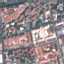
Land use / land cover class: Residential